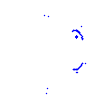
Particle: proton